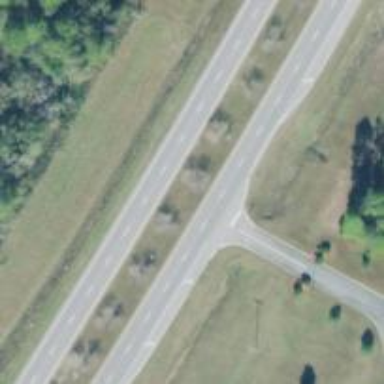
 surfaced with asphalt. It is classified as trunk highway."